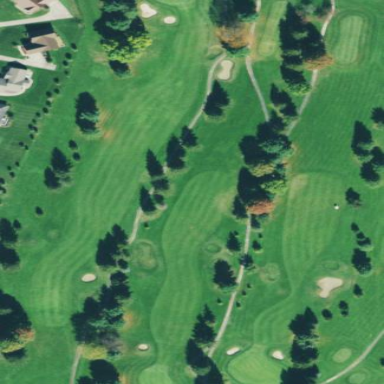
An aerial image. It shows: Golf rough area.